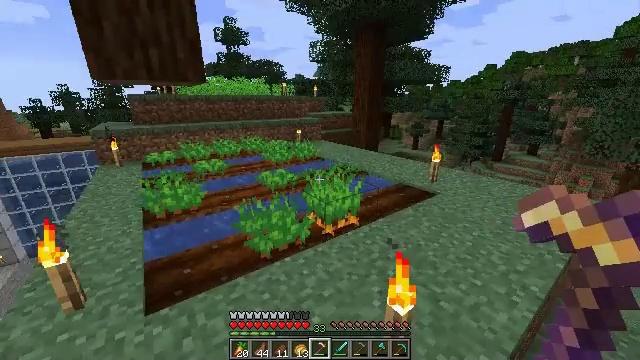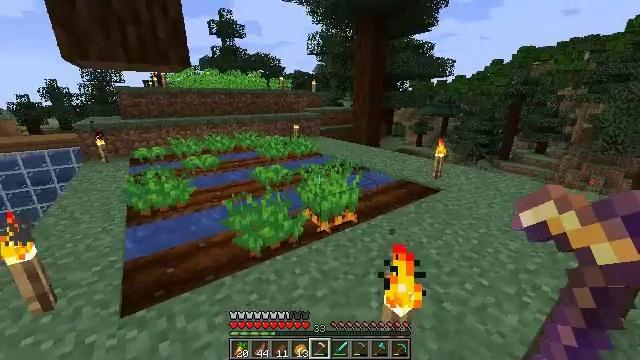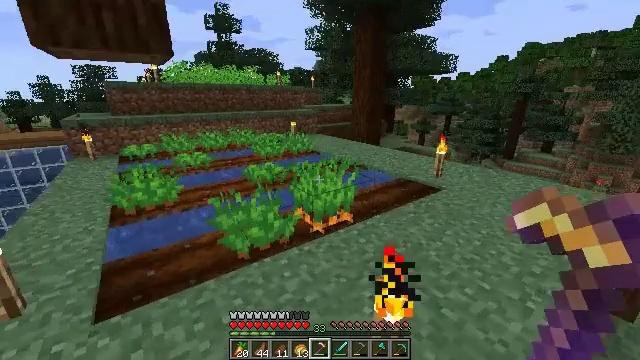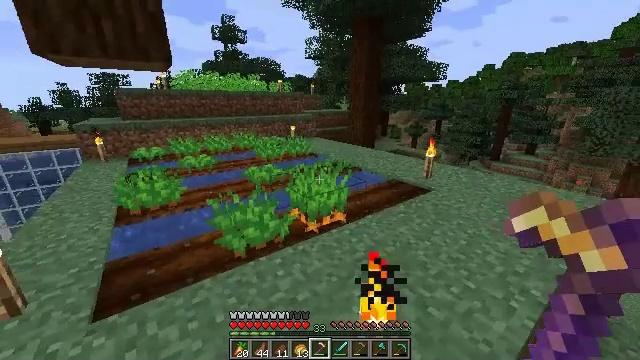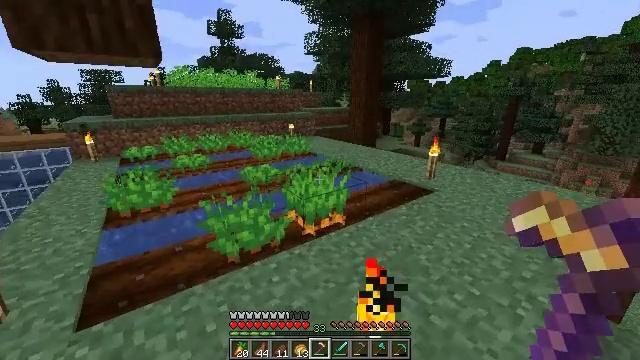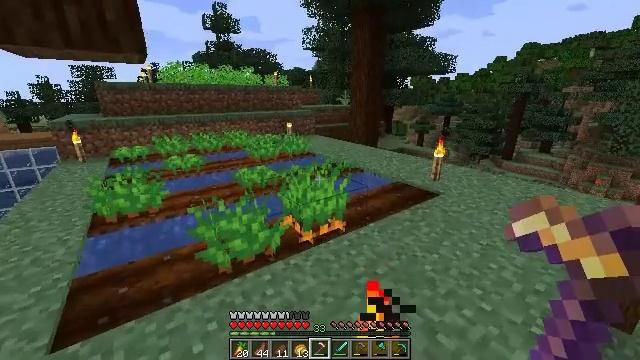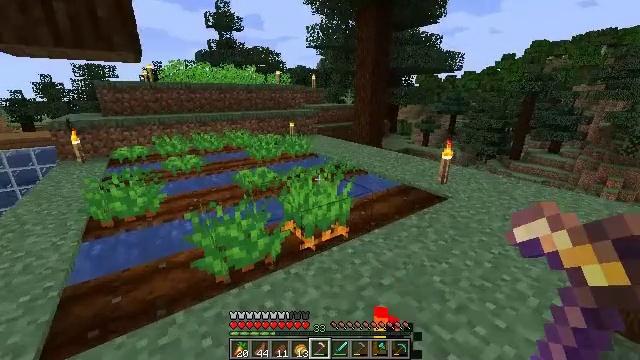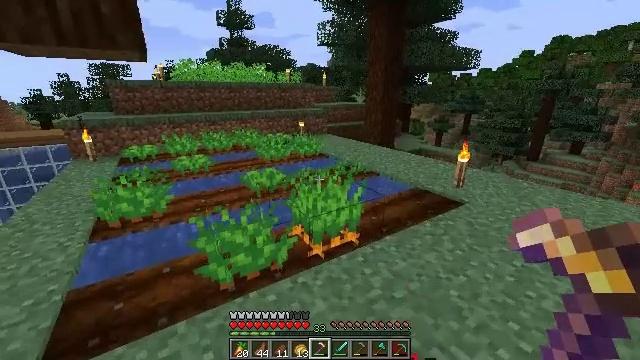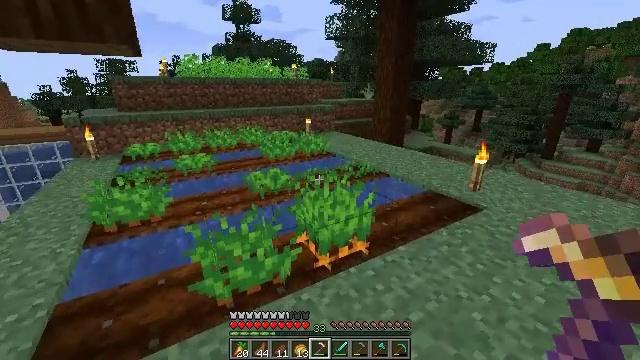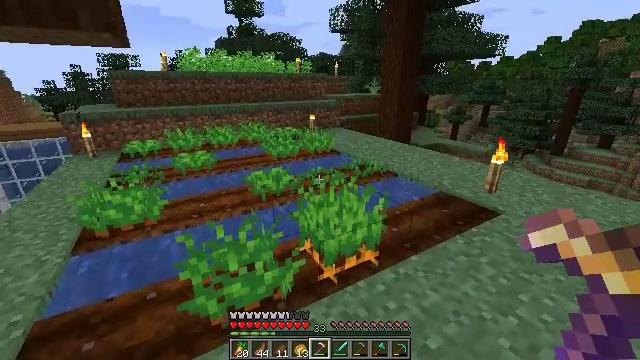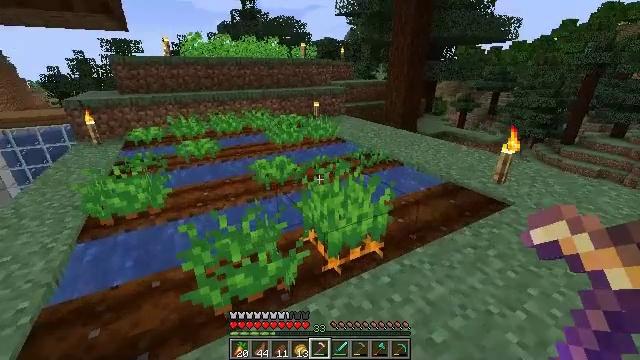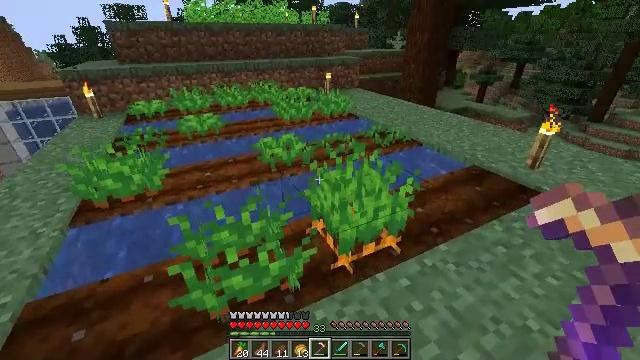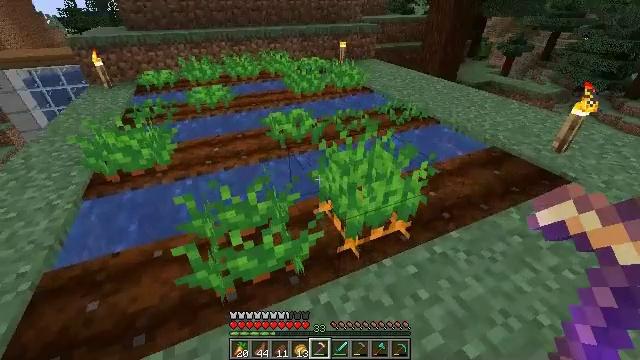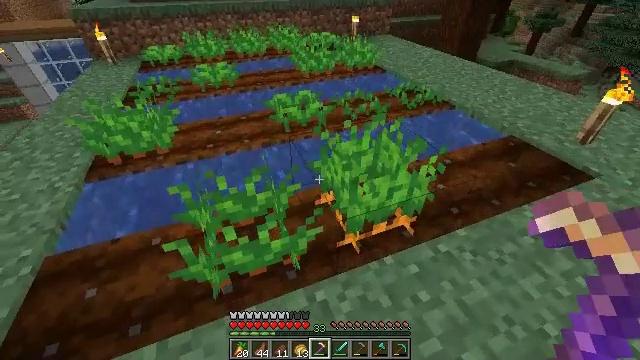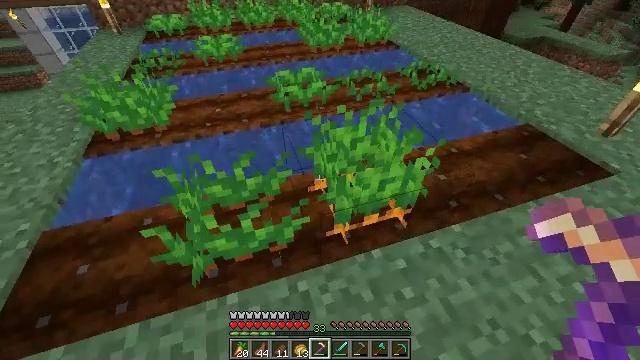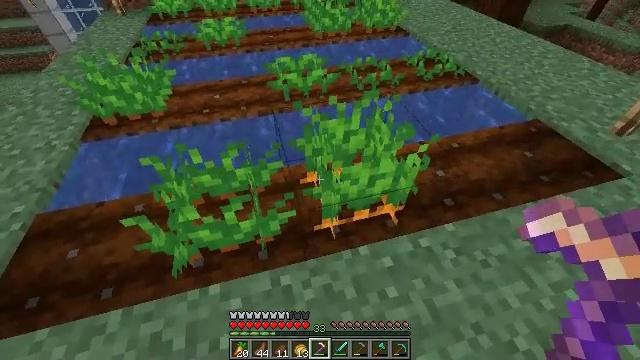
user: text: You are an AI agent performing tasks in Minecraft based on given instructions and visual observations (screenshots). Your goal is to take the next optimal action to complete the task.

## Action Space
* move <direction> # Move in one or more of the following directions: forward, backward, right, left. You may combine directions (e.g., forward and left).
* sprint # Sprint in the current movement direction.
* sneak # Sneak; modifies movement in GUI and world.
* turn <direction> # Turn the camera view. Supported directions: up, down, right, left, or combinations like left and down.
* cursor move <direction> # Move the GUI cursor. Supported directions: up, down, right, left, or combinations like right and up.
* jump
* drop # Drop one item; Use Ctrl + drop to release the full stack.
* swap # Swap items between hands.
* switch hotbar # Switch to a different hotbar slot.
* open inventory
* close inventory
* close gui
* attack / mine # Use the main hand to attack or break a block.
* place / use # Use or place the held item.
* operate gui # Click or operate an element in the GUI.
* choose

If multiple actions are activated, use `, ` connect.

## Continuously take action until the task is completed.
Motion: motion action
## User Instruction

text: Harvest carrots from the farmland.
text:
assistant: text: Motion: no_op
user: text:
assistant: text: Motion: no_op
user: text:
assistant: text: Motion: no_op
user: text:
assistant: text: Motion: no_op
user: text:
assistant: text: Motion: move forward
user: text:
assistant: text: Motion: move forward
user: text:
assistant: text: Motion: move forward, turn left
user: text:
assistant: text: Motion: move forward, turn left
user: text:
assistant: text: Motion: move forward, turn down
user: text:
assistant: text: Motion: move forward, turn left and down
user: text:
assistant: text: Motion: move forward, turn left and down
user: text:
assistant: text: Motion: move forward and move right, turn left and down
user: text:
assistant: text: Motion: move right, turn left and down
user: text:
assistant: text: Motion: turn left and down
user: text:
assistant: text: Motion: turn left and down
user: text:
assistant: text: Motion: no_op
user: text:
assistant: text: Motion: turn down
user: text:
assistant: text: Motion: no_op
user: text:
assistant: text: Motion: no_op
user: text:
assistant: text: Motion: attack / mine
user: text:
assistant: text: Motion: attack / mine
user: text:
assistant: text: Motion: attack / mine
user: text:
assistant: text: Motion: no_op
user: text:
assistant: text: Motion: no_op
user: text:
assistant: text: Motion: no_op